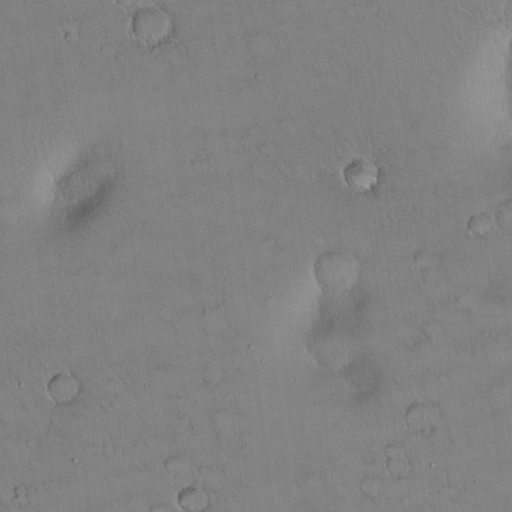
Objects detected: cone, cone, cone